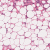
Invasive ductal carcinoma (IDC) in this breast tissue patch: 0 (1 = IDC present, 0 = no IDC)